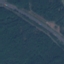
Land use / land cover class: Highway